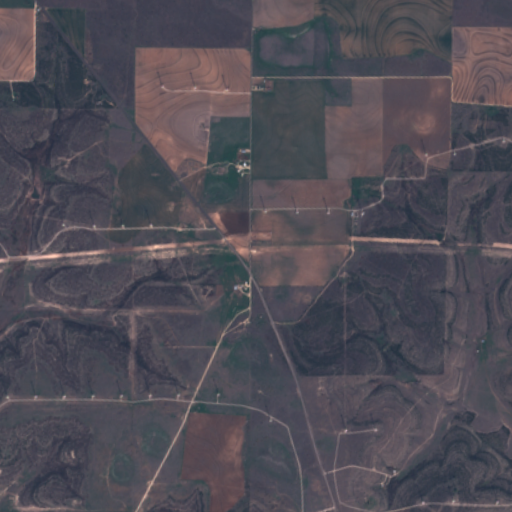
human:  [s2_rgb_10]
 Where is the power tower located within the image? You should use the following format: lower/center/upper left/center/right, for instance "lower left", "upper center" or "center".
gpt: There is no power tower in the image.